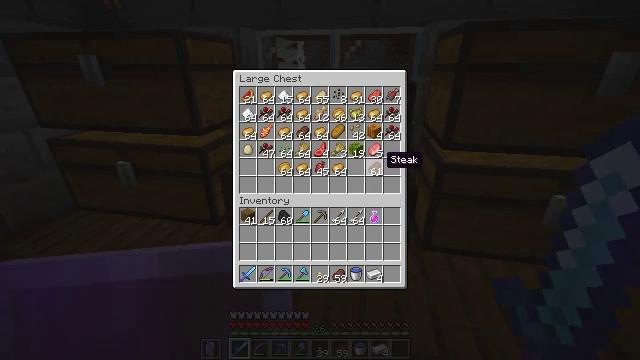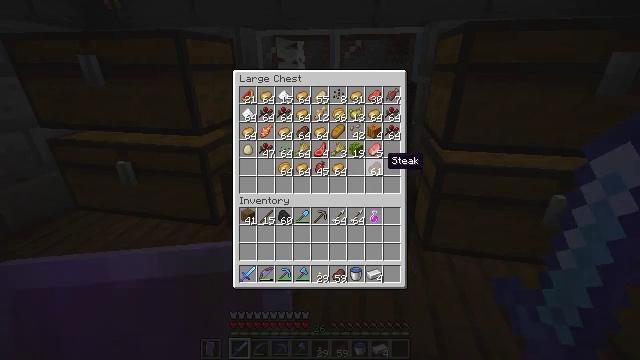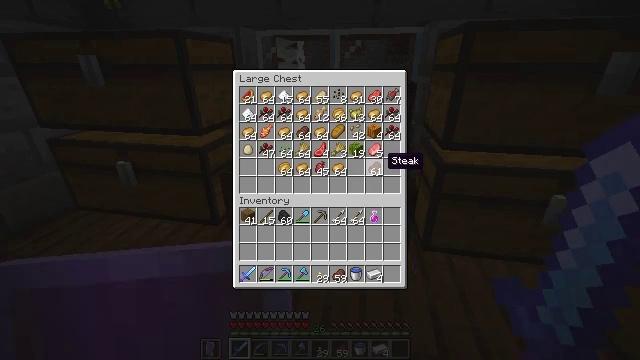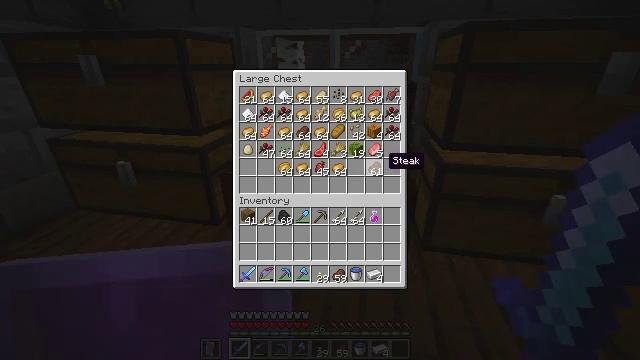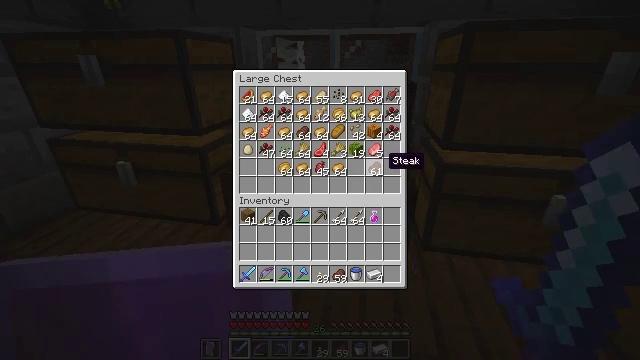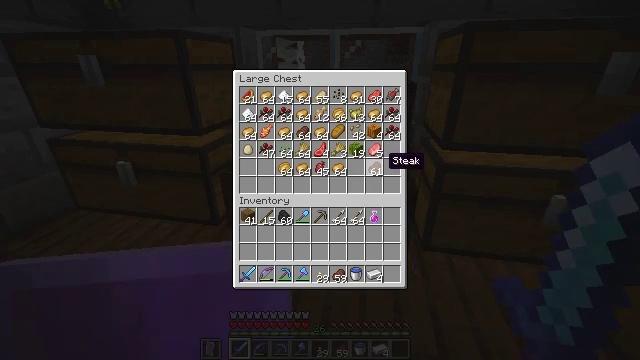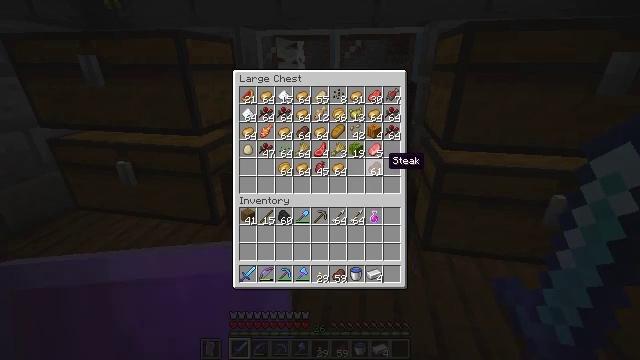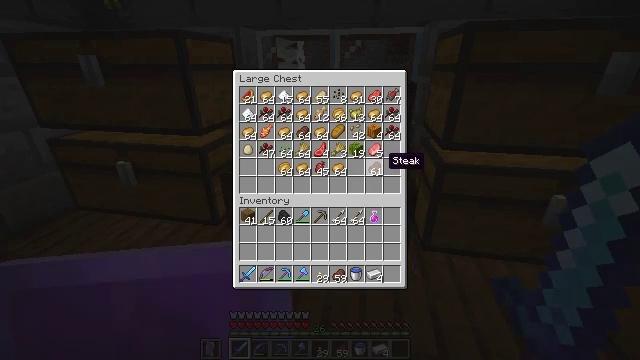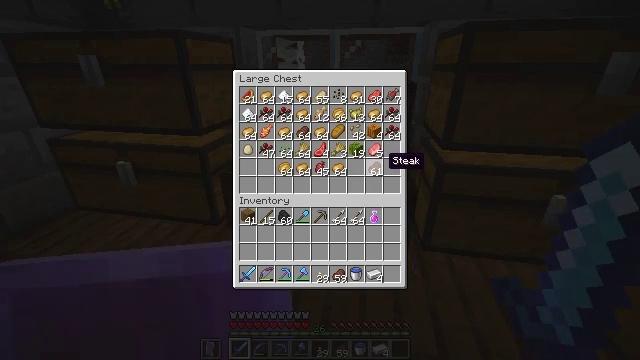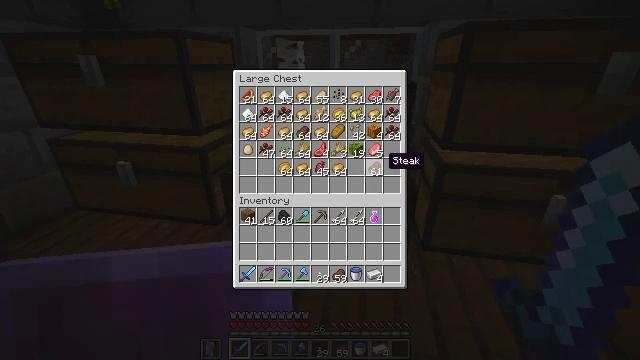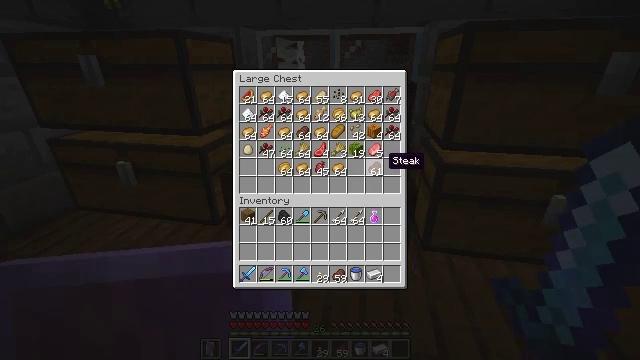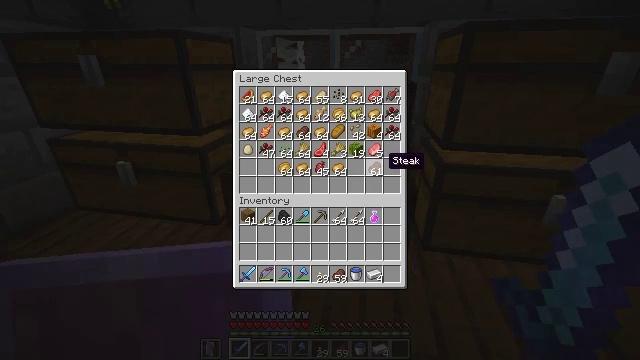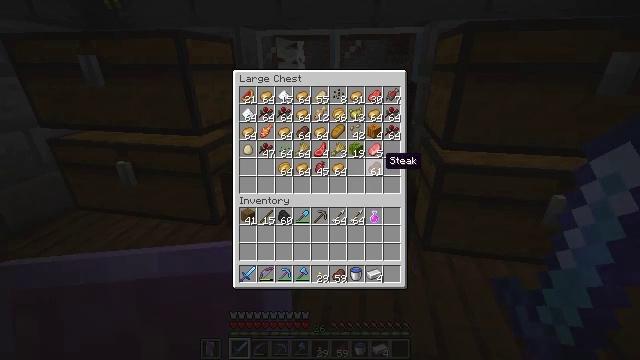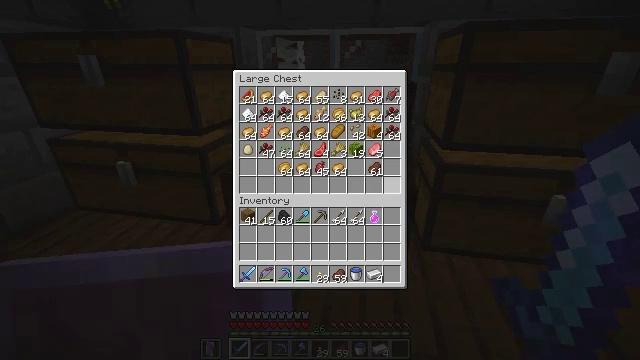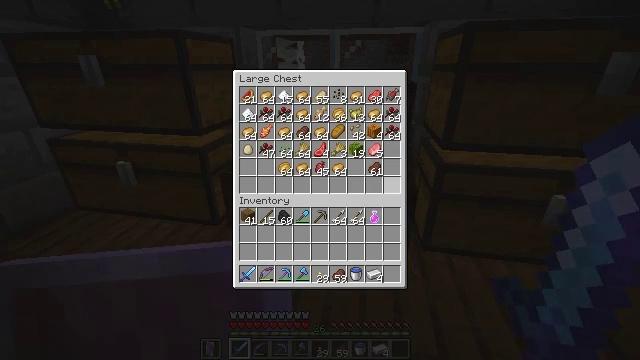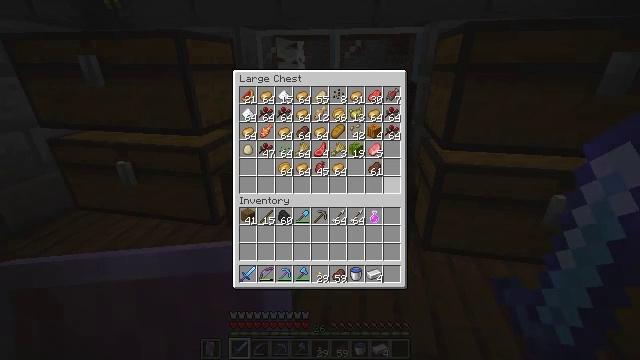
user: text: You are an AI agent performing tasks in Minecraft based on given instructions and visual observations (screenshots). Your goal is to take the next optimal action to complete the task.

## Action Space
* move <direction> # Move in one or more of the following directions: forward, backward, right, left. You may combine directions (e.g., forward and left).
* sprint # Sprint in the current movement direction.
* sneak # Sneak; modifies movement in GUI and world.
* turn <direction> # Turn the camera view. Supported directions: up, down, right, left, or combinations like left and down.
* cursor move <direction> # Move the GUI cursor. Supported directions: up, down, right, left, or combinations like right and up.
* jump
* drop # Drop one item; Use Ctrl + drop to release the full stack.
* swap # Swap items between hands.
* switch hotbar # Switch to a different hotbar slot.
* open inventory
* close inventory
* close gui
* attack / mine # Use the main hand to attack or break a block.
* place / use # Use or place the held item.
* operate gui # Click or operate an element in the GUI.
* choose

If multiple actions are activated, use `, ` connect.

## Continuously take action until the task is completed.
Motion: motion action
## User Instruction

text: Mine potatoes from the farmland.
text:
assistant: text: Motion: no_op
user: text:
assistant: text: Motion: no_op
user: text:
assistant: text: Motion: no_op
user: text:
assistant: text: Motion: no_op
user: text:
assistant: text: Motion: no_op
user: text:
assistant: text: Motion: no_op
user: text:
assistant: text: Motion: no_op
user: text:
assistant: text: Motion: no_op
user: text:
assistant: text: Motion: no_op
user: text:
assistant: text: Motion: no_op
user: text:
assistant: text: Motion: no_op
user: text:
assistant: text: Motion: no_op
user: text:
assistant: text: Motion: cursor move right and down
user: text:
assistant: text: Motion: no_op
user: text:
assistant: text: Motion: no_op
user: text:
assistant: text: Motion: cursor move left
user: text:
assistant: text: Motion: cursor move left and up
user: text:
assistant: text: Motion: cursor move left and up
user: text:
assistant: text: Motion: cursor move left and up
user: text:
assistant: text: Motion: cursor move left
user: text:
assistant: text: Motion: sneak, cursor move left
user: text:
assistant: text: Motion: sneak
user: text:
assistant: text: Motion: sneak, operate gui
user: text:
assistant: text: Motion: sneak, operate gui
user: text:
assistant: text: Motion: sneak, operate gui
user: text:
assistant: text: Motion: sneak, cursor move right and down
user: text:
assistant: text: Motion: cursor move right and down
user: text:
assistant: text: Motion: cursor move right and down
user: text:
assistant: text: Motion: no_op
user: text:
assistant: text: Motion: cursor move left